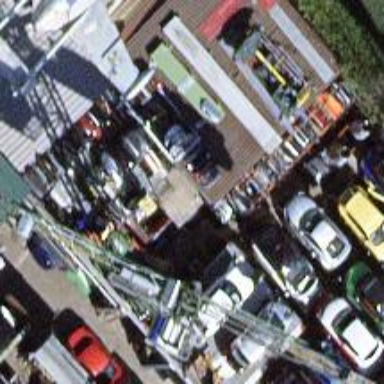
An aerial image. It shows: Crane is in the view.